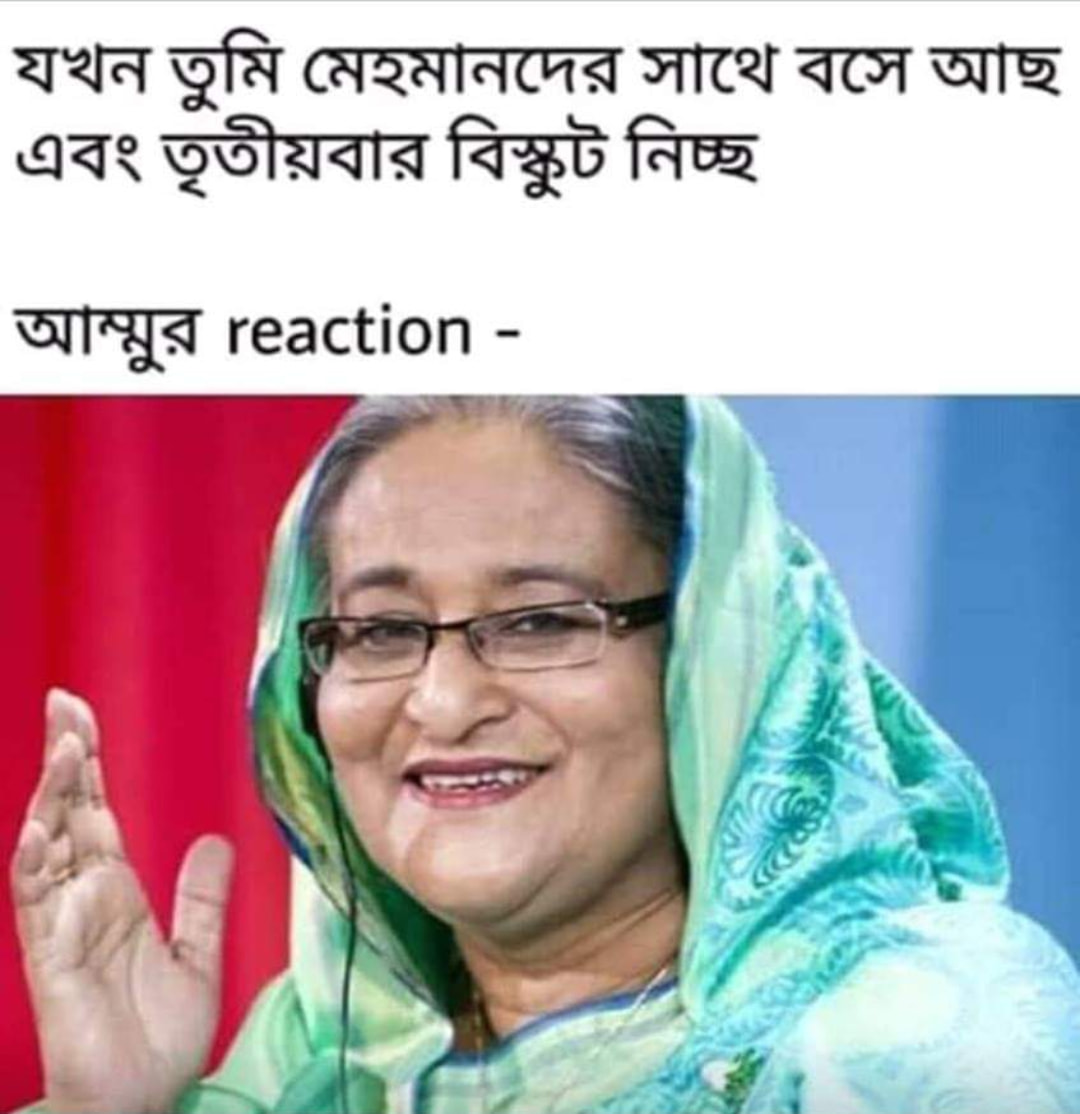
Caption: যখন তুমি মেহমানদের সাথে বসে আছ এবং তৃতীয়বার বিস্কুট নিচ্ছ    আম্মুর reaction -
Label: non-hate